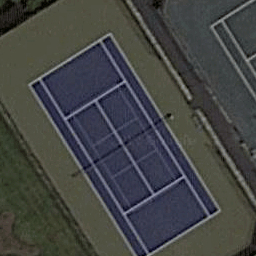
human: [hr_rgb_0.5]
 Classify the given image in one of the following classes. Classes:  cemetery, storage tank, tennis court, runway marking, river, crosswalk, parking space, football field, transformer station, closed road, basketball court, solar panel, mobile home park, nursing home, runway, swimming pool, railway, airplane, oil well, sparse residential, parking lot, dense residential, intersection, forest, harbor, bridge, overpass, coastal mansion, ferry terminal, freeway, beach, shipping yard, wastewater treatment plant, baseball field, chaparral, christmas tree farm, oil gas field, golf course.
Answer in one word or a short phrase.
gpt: tennis court